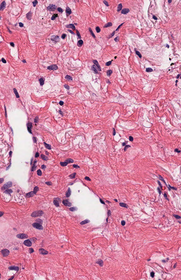
Tumor epithelial tissue: no
Tumor-associated stroma tissue: yes
Normal tissue: no